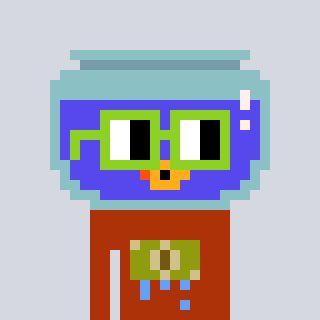
a pixel art character with square light green glasses, a goldfish-shaped head and a hotbrown-colored body on a cool background